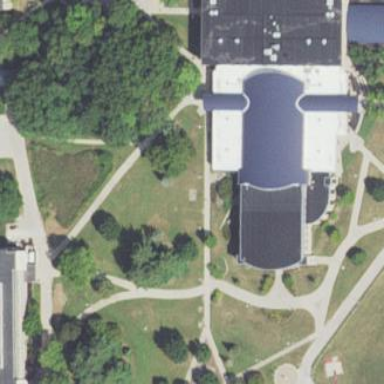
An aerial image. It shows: View of university building.